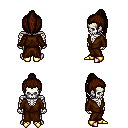
a pixel art fantasy rpg character, male body template, skeleton, brown robe, gold greaves, brown long topknot hairstyle, gold boots, four views (front, back, left, right), 2x2 character sprite sheet, small pixel art, hard edges, no anti-aliasing